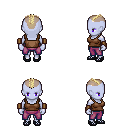
a pixel art fantasy rpg character, female body template, dark elf, purple skin, brown pirate shirt, magenta pants, white blonde short mohawk hairstyle, leather bracers, ghillies, four views (front, back, left, right), 2x2 character sprite sheet, small pixel art, hard edges, no anti-aliasing